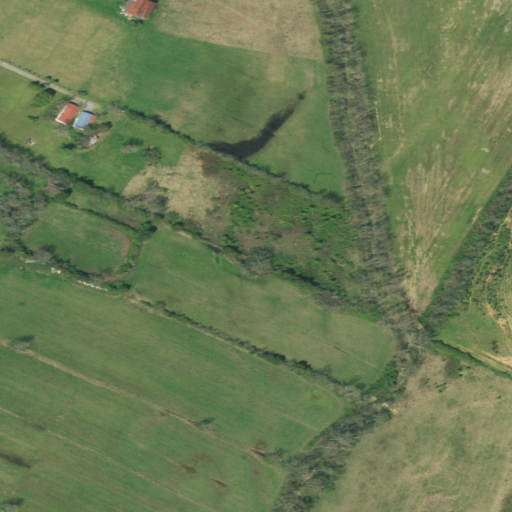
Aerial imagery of valley in Tennessee named Carter Valley containing pasture, cultivated crops, open development, and low intensity development